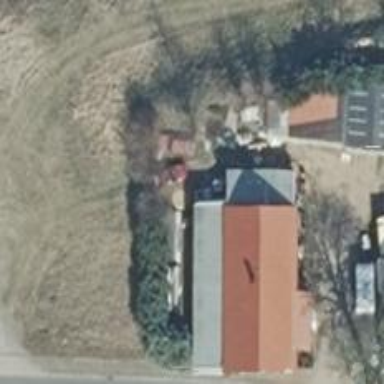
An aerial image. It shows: Driveway with ground surface.